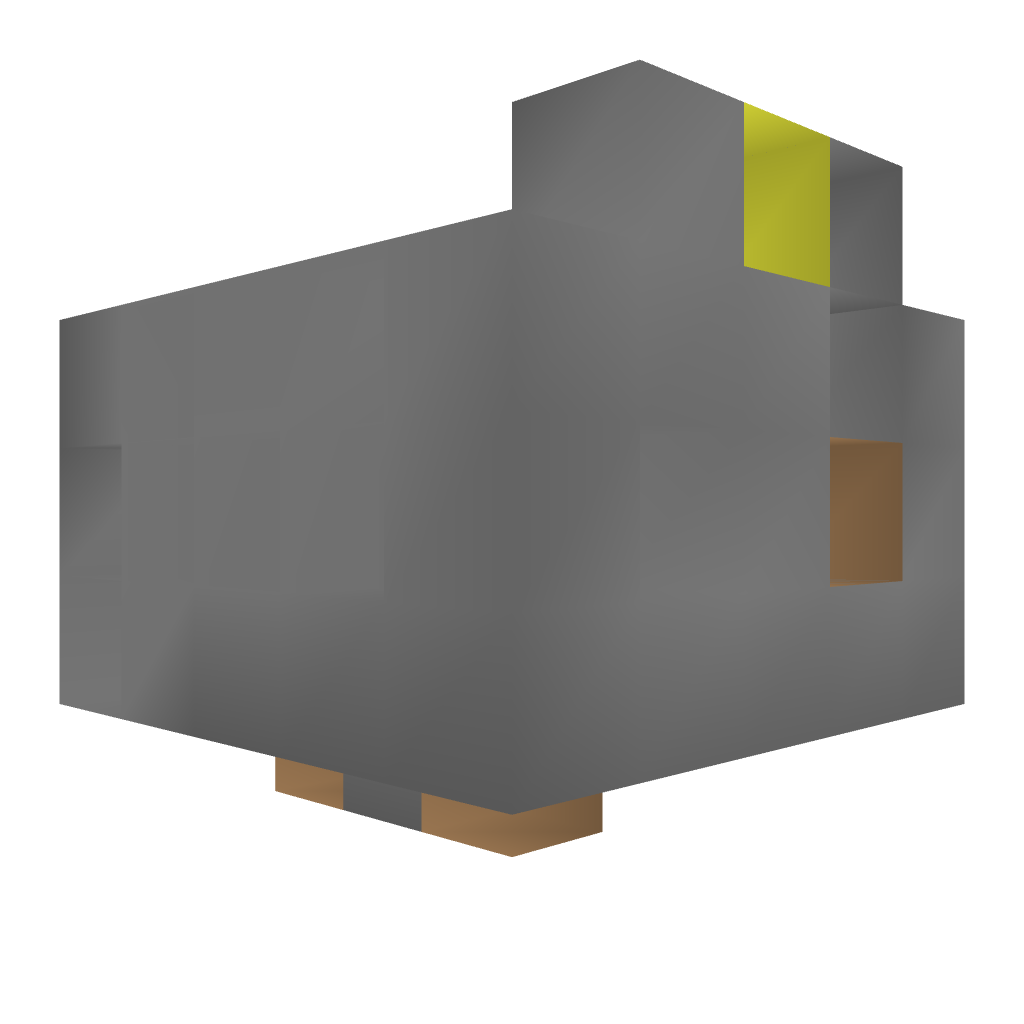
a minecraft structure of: Betting Machine bad low quality